Заряженный конденсатор емкости $C$ разряжают через элемент с неизвестной вольтамперной характеристикой, при этом сила тока в цепи зависит от времени как $$ I(t)=I_{0}-a t, 0 < t < \frac{I_{0}}{a}, $$где $I_{0}$ и $a$ — положительные константы. В момент времени $t_{0}=\frac{I_{0}}{a}$ конденсатор разряжается полностью.
Найдите вольтамперную характеристику элемента.
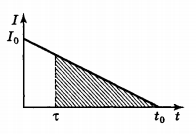
Решение: Построим график $I(t)$ (см. рисунок).  Заряд на конденсаторе в момент времени $\tau$ численно равен заштрихованной площади треугольника, т. е. $Q=a(t_{0}-\tau)^{2}/2$. Напряжение на конденсаторе равно$$U=\frac{Q}{C}=\frac{a\left(t_{0}-\tau\right)^{2}}{2 C},$$оно совпадает с напряжением на элементе, сила тока через который равна $I=a\left(t_{0}-\tau\right)$. Отсюда $U=I^{2} /2 a C$, $0 < I < I_{0}$, — вольтамперная характеристика элемента.
Ответ: $$U=I^{2} /2 a C$$в диапазоне $0 < I < I_{0}$.
Темы:
T, Электричество, Конденсатор, Нелинейный элемент, ВАХ, Всероссийские, Электрические цепи